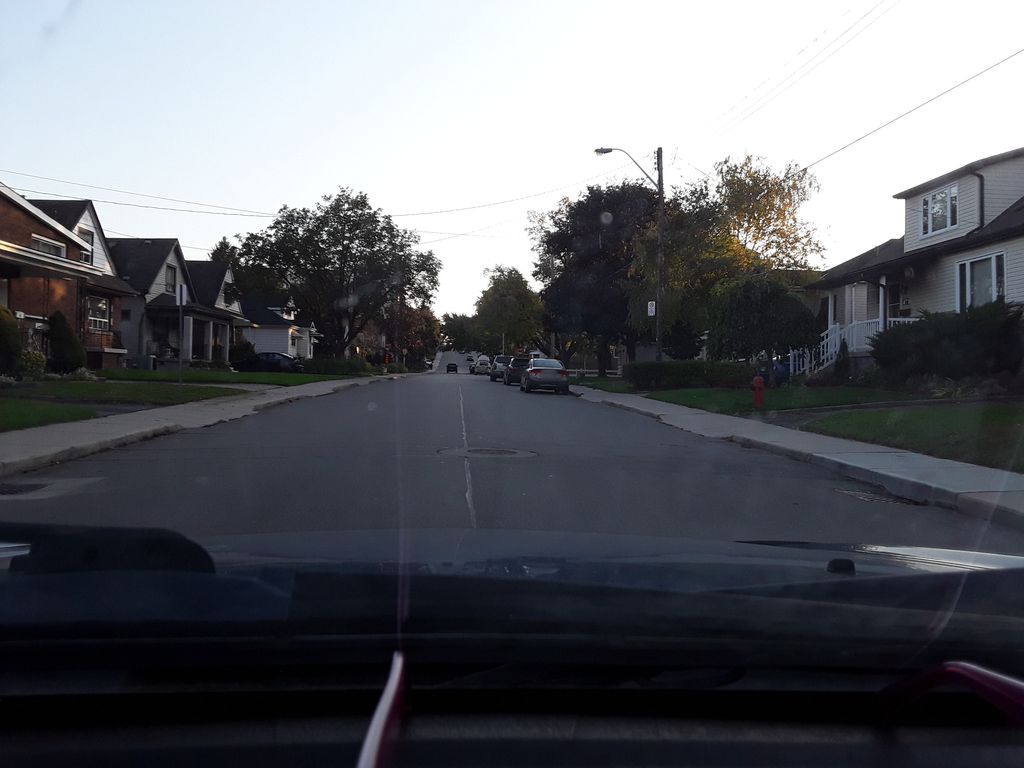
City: hamilton